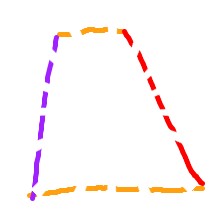
Shape: trapezoid